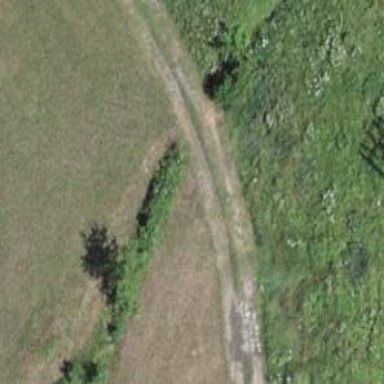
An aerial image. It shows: Track road on bridge with rough grade 5 surface.